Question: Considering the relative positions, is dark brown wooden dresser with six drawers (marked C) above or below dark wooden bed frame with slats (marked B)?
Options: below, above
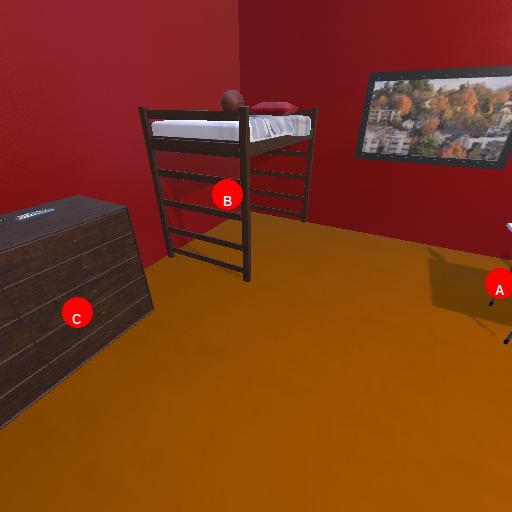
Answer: below